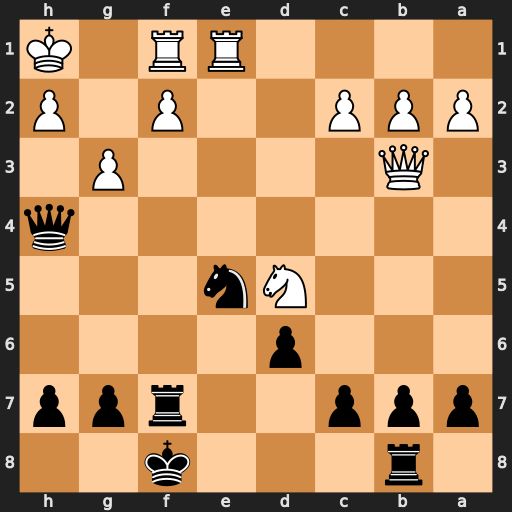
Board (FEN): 1r3k2/ppp2rpp/3p4/3Nn3/7q/1Q4P1/PPP2P1P/4RR1K
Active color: b
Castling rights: -
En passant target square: -
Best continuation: Qh3 Nf4 Rxf4